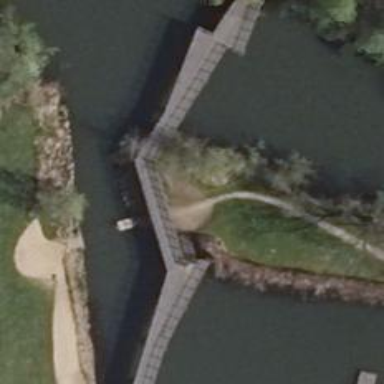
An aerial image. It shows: Bridge.